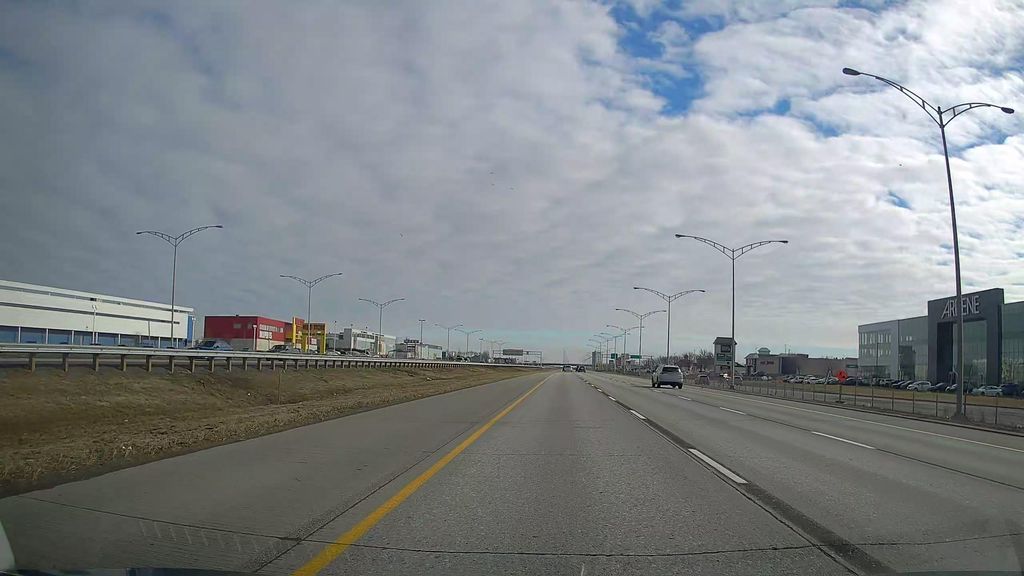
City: montreal